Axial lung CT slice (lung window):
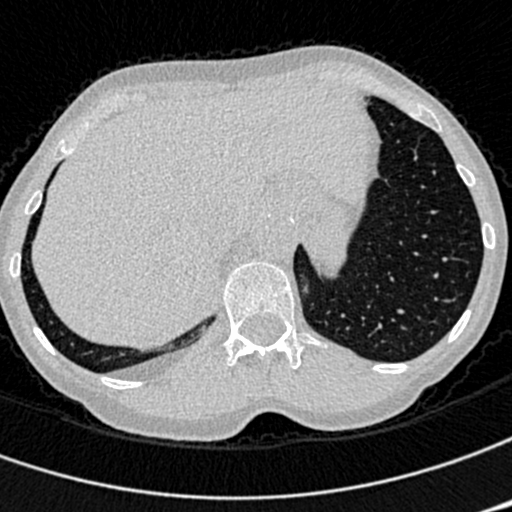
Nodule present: no